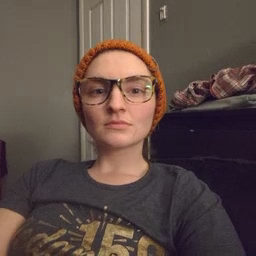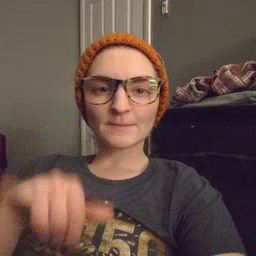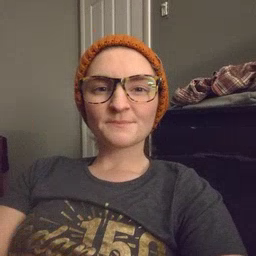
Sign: that